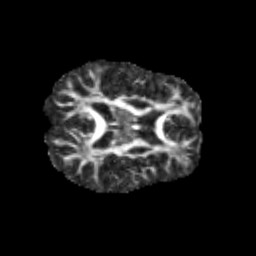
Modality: FA
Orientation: axial
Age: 10
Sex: female
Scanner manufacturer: siemens
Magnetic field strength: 3 T
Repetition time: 3.8 s
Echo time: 0.07 s